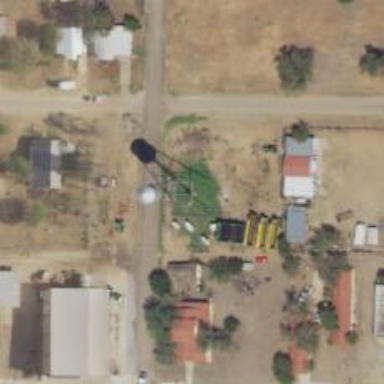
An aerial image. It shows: Water tower that is man-made.